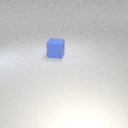
large blue rubber cube